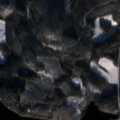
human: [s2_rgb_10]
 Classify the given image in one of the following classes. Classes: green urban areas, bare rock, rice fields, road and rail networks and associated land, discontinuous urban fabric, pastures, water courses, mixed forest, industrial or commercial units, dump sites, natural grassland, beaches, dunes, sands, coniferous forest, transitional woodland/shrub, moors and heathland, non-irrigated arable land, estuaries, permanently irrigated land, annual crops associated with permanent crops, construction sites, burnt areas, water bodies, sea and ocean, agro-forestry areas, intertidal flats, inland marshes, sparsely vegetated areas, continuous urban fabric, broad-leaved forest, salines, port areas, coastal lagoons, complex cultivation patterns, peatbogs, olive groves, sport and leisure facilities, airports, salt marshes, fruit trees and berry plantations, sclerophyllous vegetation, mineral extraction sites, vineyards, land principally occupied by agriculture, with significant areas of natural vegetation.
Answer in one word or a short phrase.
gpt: land principally occupied by agriculture, with significant areas of natural vegetation, coniferous forest, mixed forest, water bodies